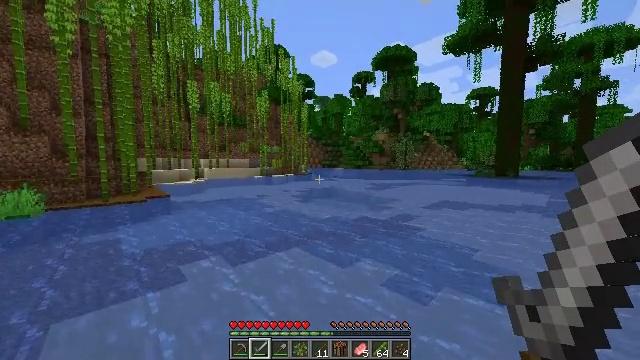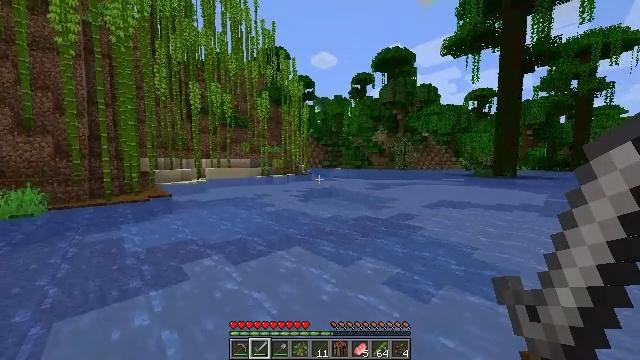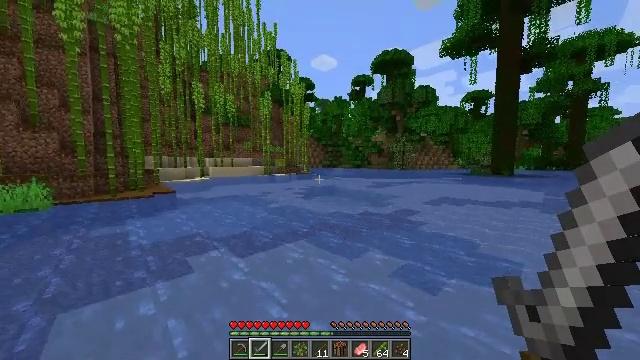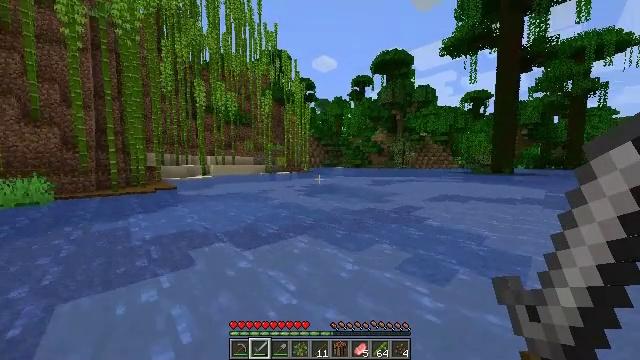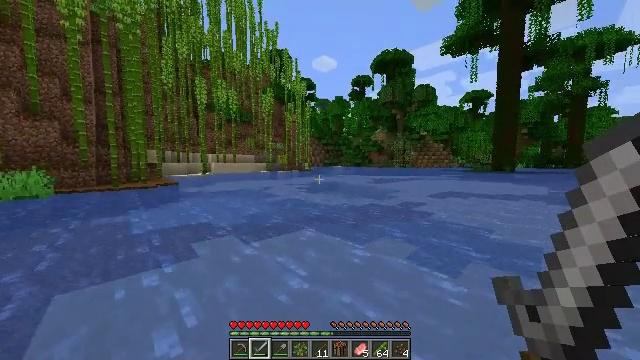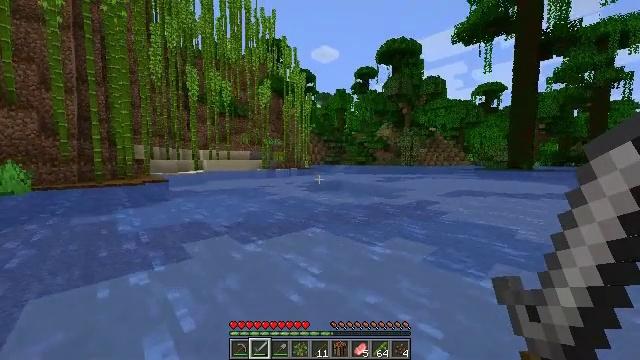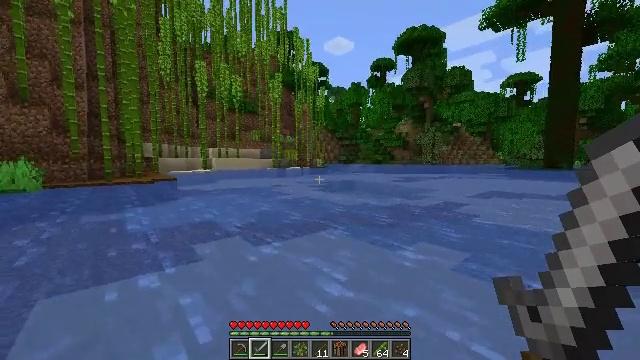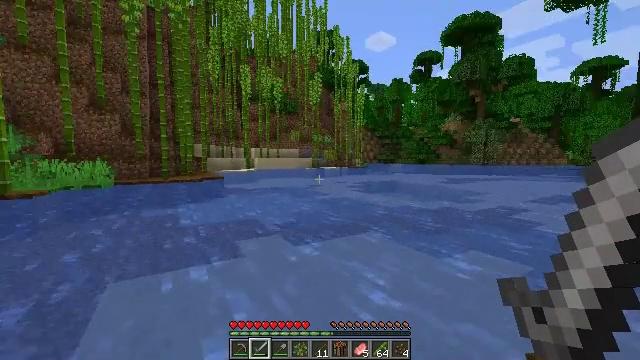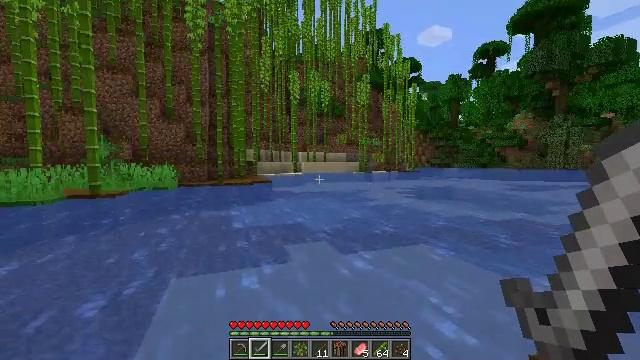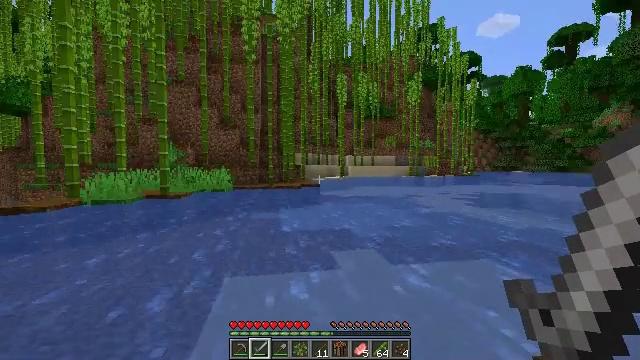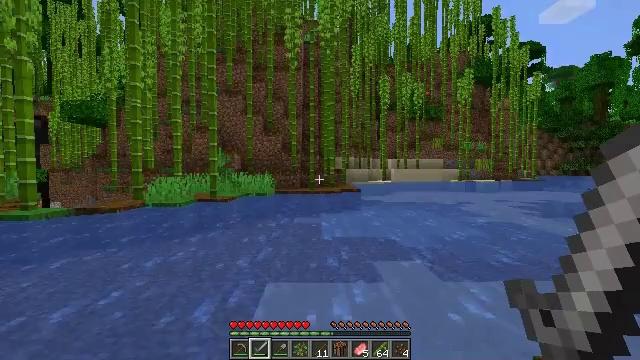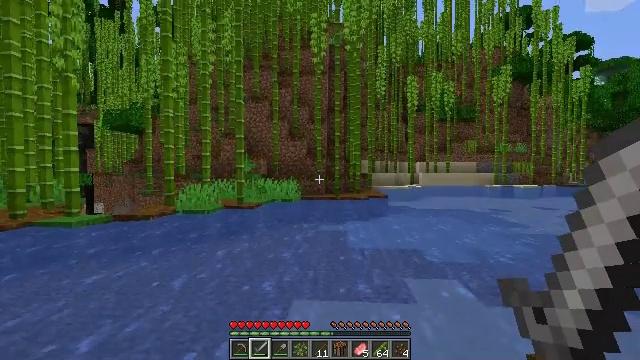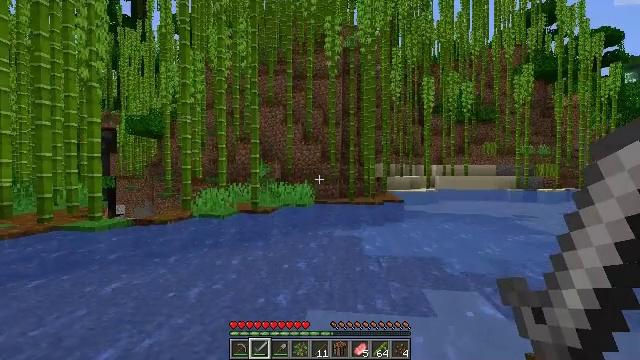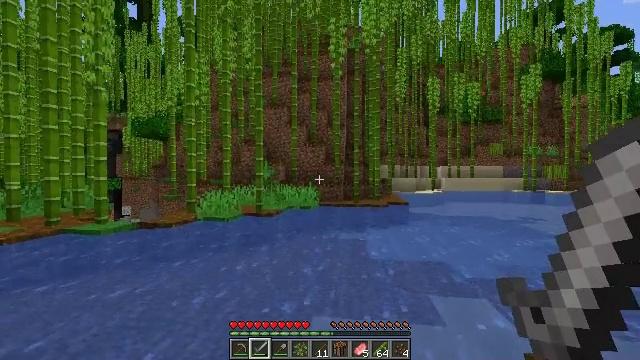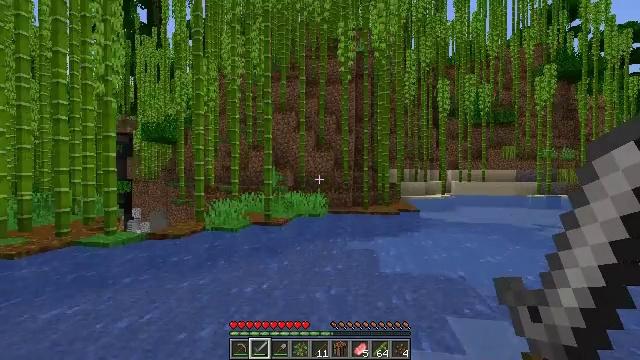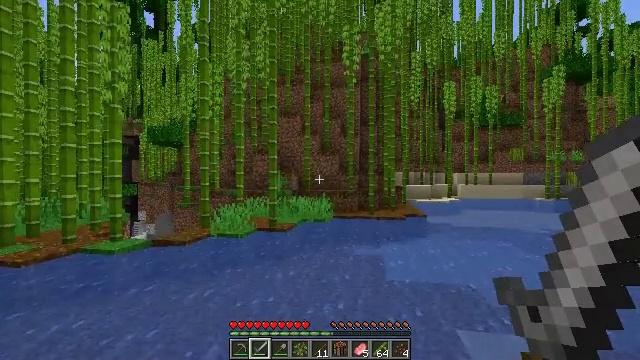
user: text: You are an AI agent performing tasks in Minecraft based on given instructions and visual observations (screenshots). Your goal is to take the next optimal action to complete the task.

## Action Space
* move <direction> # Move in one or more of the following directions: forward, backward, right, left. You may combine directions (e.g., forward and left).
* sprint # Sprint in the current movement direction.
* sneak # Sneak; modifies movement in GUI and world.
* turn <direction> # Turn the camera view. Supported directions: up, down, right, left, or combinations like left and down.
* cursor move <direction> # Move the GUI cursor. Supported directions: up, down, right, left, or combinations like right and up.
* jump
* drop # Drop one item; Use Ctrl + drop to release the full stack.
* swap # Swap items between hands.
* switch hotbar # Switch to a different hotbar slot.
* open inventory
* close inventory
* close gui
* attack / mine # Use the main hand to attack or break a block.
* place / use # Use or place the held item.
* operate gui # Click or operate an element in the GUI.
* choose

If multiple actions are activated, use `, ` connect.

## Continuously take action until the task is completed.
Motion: motion action
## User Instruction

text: Attack the melon to collect it.
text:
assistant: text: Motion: move forward and move left, sprint, jump
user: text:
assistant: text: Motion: move forward and move left, sprint, jump
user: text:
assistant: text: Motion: move forward and move left, sprint, jump
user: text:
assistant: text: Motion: move forward and move left, sprint, jump
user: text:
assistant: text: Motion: move forward and move left, sprint, jump
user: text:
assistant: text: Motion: move forward and move left, sprint, turn left, jump
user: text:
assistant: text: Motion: move forward and move left, sprint, turn left, jump
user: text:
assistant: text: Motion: move forward and move left, sprint, turn left, jump
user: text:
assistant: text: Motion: move forward and move left, sprint, turn left, jump
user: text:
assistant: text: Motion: move forward and move left, sprint, turn left, jump
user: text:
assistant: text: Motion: move forward and move left, sprint, turn left, jump
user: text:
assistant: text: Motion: move forward and move left, sprint, turn left, jump
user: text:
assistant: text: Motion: move forward and move left, sprint, jump
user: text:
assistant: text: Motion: move forward and move left, sprint, turn left, jump
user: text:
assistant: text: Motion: move forward and move left, sprint, jump
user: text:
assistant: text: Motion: move forward and move left, sprint, jump
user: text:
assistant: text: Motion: move forward and move left, sprint, turn left, jump
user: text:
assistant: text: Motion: move forward and move left, sprint, turn left, jump
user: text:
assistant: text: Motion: move forward and move left, sprint, turn left, jump
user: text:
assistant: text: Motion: move forward and move left, sprint, turn left, jump
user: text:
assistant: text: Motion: move forward and move left, sprint, turn left, jump
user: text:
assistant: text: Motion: move forward and move left, sprint, turn left, jump
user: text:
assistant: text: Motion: move forward and move left, sprint, turn left, jump
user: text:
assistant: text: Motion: move forward and move left, sprint, turn left, jump
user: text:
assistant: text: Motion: move forward and move left, sprint, turn left, jump
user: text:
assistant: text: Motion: move forward and move left, sprint, jump
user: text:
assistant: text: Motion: move forward and move left, sprint, jump
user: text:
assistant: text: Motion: move forward, sprint, jump
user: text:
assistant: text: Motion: move forward, sprint, turn down, jump
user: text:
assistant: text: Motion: move forward, sprint, turn down, jump